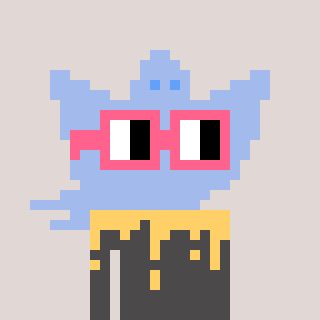
a pixel art character with square pink glasses, a ghost-B-shaped head and a grayscale-colored body on a warm background